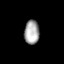
Tissue: prostate
Cell type: Myeloid cells
Senescence score: 0.7194
Nuclear area (px): 355
Mean DAPI intensity: 165.265